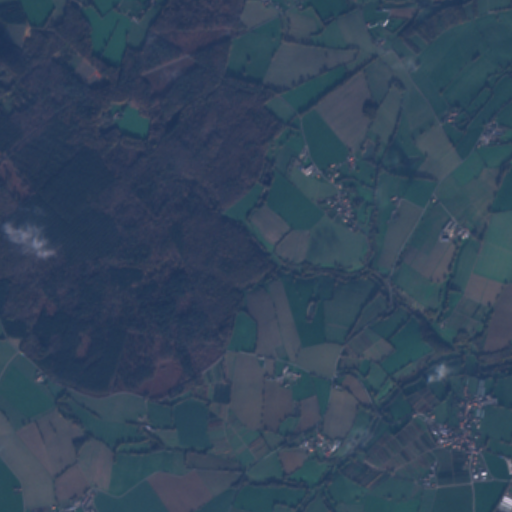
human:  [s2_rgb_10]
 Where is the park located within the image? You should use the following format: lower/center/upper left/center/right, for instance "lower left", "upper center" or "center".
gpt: The park is located in the lower right of the image.
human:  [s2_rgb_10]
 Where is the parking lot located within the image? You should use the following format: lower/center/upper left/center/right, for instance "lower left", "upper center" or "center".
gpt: The parking lot is located in the lower right of the image.
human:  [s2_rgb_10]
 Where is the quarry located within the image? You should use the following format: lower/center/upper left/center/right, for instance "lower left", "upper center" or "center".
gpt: The quarry is located in the upper left of the image.
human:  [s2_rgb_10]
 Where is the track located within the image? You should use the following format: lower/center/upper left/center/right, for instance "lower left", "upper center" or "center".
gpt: There is no track in the image.